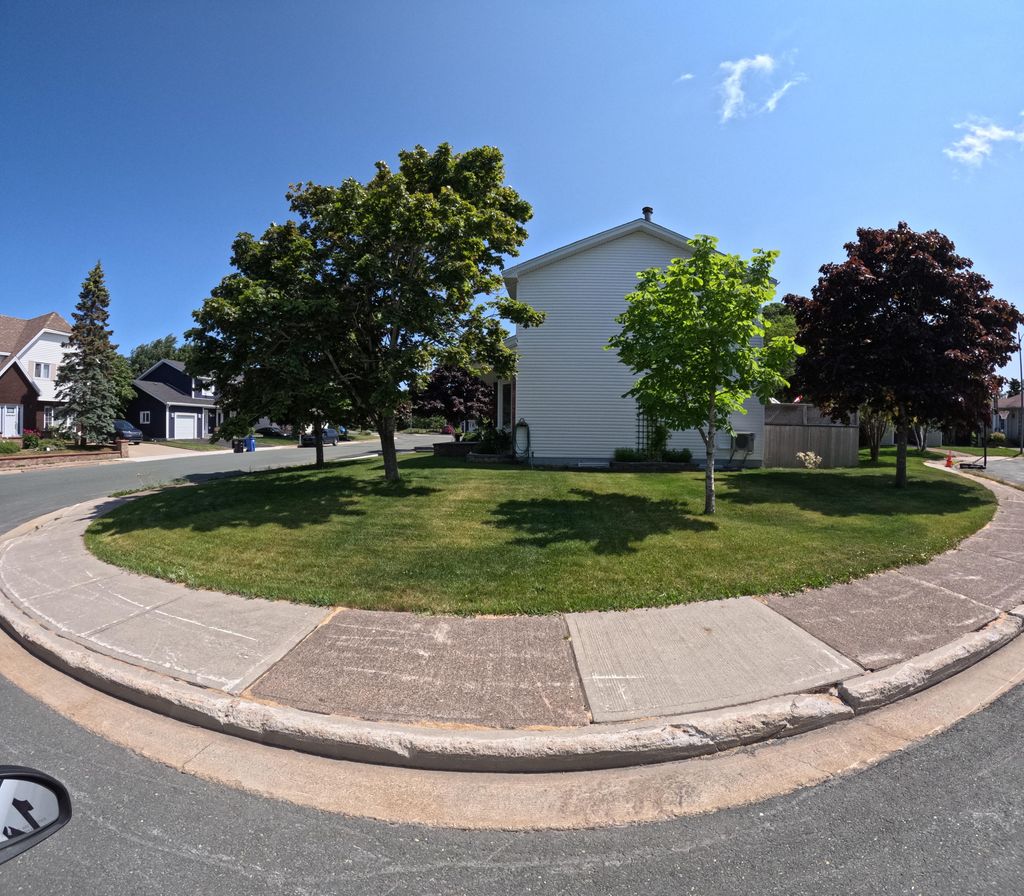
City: st_johns